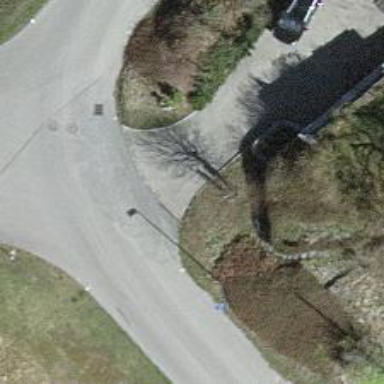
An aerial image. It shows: Alleyway designated as service road.